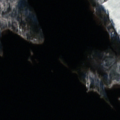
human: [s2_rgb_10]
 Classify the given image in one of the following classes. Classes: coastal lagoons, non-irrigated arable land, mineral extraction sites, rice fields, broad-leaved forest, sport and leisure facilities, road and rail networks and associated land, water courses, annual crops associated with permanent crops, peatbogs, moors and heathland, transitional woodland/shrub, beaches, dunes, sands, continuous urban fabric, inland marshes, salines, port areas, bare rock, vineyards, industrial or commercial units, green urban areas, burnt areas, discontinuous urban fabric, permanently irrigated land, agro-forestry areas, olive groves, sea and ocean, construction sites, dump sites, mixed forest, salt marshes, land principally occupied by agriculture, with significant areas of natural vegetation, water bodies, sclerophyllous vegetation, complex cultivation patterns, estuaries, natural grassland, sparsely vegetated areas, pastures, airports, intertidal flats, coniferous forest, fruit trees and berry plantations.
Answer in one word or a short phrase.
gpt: non-irrigated arable land, mixed forest, transitional woodland/shrub, water bodies